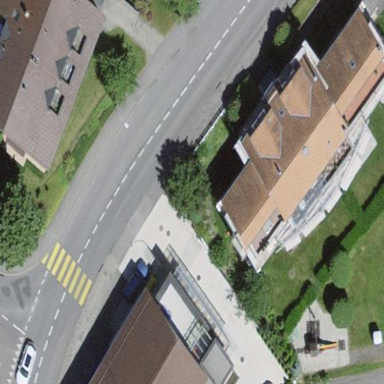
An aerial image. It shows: Residential building.